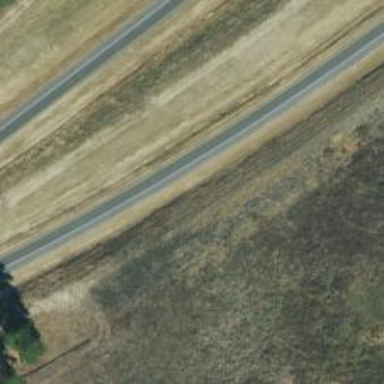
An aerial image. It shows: Trunk expressway with asphalt surface. It is dual carriageway.